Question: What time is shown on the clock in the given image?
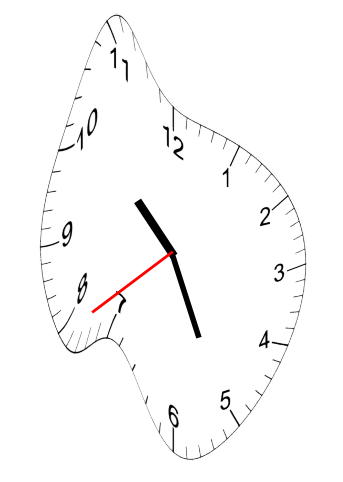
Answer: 10:25:39